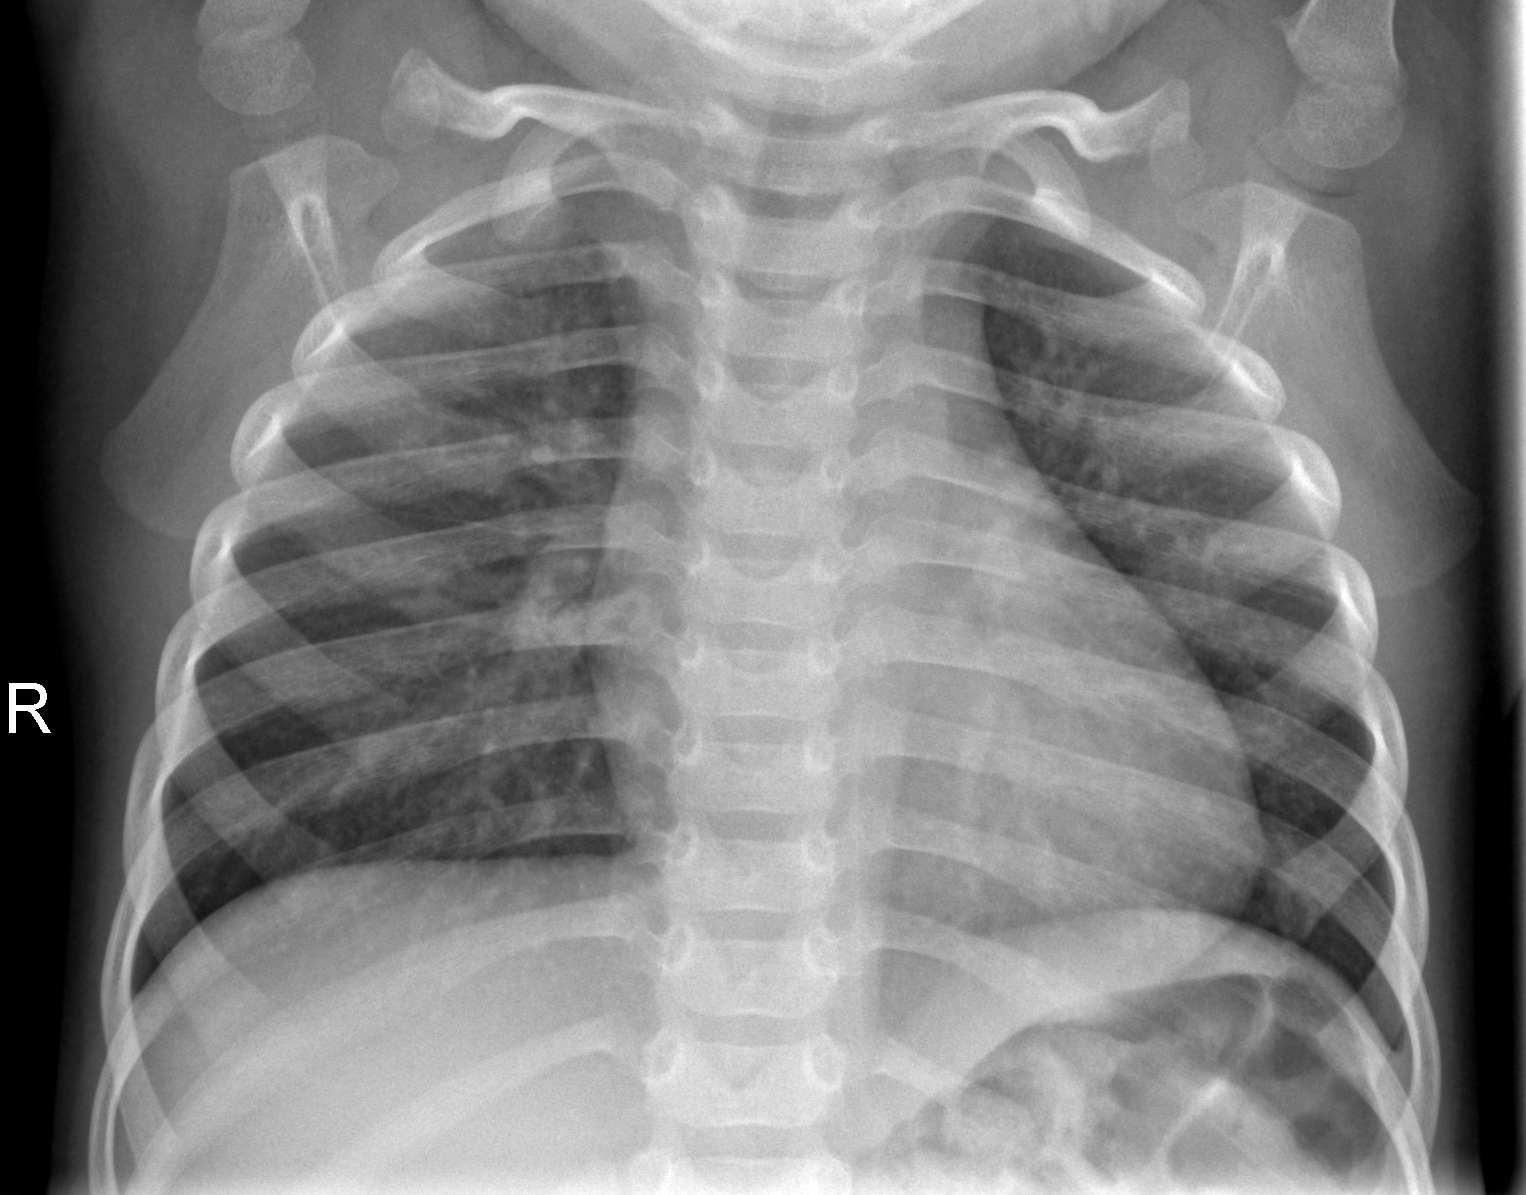
Diagnosis: NORMAL